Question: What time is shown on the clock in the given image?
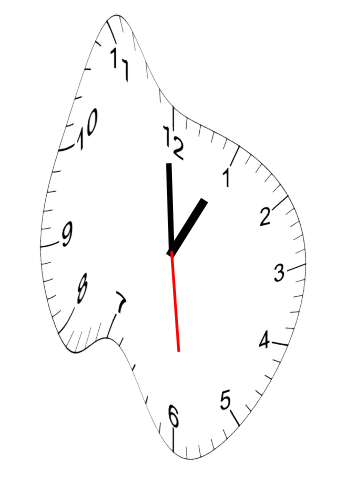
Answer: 12:59:29